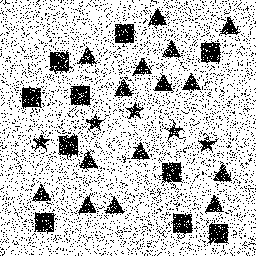
Squares: 10
Triangles: 15
Stars: 5
Total shapes: 30